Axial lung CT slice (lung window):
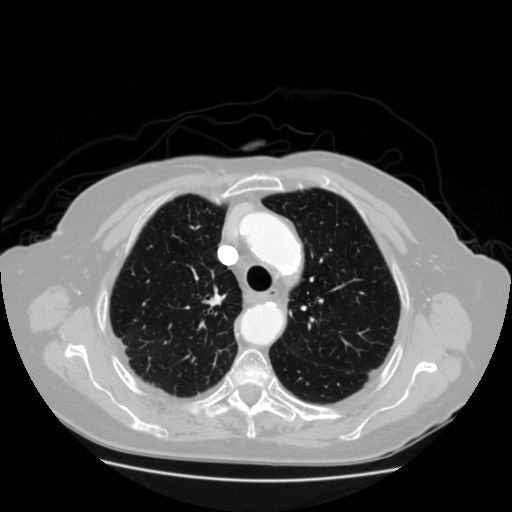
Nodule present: no